Question: I'm trying to set up a SSRS report using a query inside a stored procedure. I previously had the query embedded in the report, but I wanted to use a stored procedure instead for various reasons.
All of the SSRS reports are run from a SQL Server user named 'reporting'.
My stored procedure name is 'proc', and the schema name is 'reports'. For the user called 'reporting', and granted that user permission to 'select' and 'execute'. (I think. See
I can run the stored procedure when I use my full rights account (to confirm that it actually works), and the report works inside the Visual Studio 2012.
When I upload the report onto the reporting server, then attempt to access it through the web browser, I get the following error message:
> The report server cannot process the report. The data source
connection information has been deleted.
(rsInvalidDataSourceReference)
Can anyone give me a hint on how I can make the report appear as intended?
Thank you.
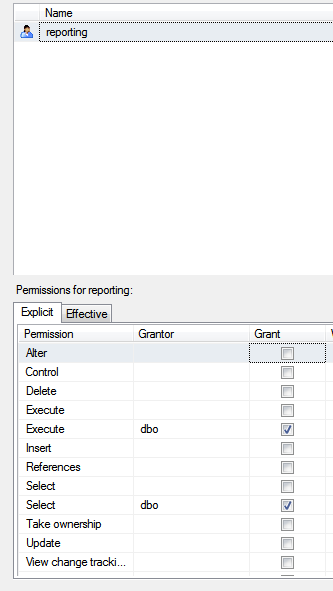
Answer: When you uploaded the report it lost the rights you have on the proc. You have to enter a user in the Report's Data Source that has execute permission on the stored procedure (it could be you or anyone else as long as you know the password and it has the required rights).